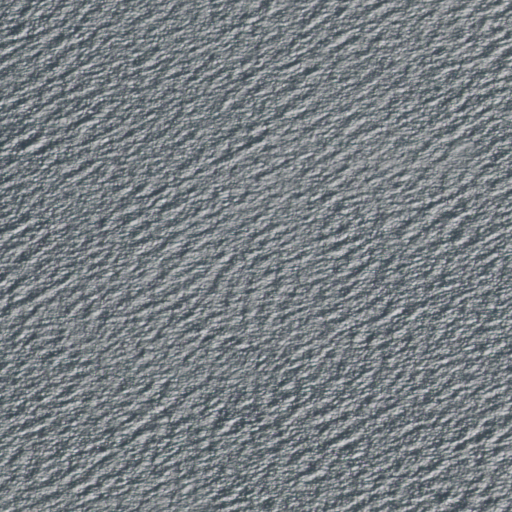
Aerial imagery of bar in New York named Roanoke Point Shoal containing only open water